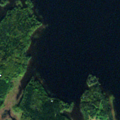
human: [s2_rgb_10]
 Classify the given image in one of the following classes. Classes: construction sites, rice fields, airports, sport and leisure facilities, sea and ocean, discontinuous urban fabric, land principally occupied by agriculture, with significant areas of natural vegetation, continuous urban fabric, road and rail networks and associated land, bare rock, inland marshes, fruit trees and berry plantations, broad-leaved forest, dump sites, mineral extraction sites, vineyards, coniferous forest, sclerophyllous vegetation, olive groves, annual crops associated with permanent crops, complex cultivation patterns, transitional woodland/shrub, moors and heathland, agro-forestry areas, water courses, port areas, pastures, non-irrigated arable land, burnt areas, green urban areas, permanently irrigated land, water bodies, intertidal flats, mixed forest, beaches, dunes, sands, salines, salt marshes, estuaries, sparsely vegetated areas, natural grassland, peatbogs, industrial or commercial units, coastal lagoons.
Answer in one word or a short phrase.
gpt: land principally occupied by agriculture, with significant areas of natural vegetation, broad-leaved forest, mixed forest, water bodies